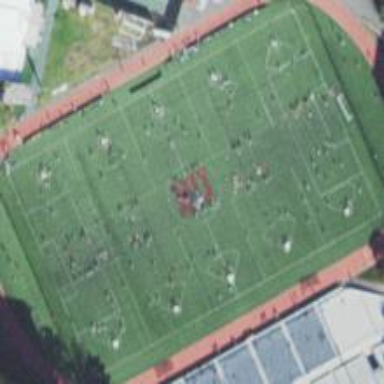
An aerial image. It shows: Soccer pitch with artificial turf designed for leisure and sports activities.